Field crop: maize
Growth stage: 1
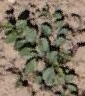
Species: convolvulus